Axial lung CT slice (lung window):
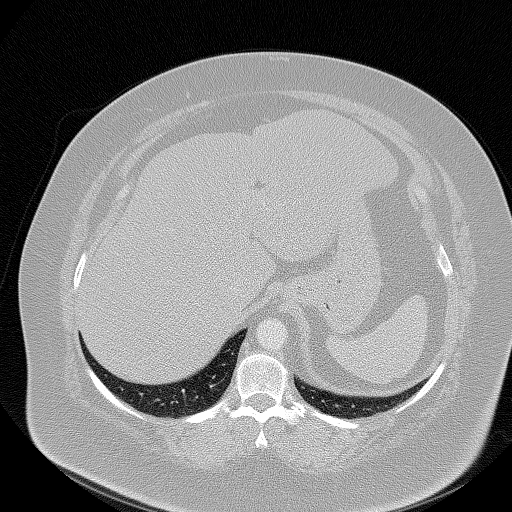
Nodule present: no